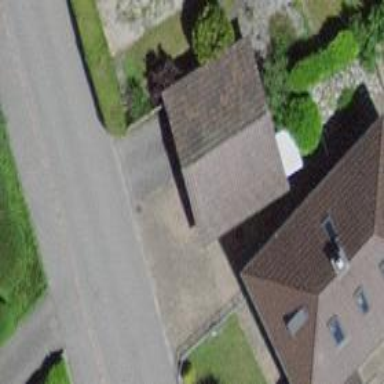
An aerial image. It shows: Gabled garage building.